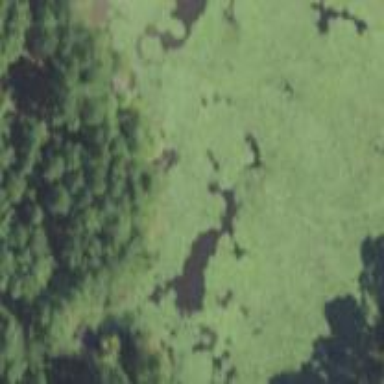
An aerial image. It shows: Wetland area.